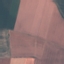
Label: AnnualCrop